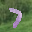
Label: 7